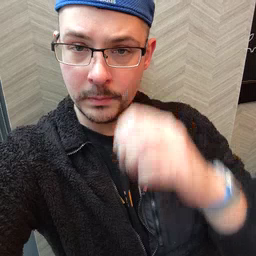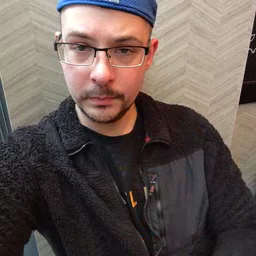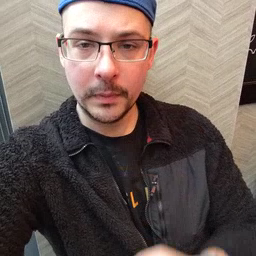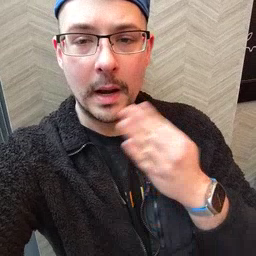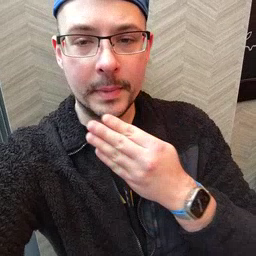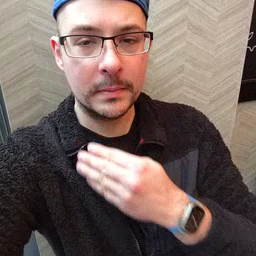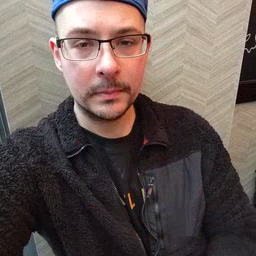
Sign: napkin